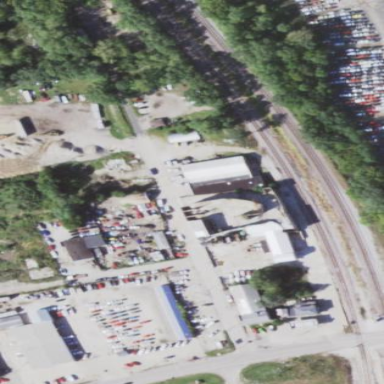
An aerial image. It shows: Commercial building.